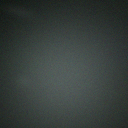
Screen state: off